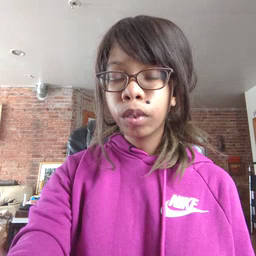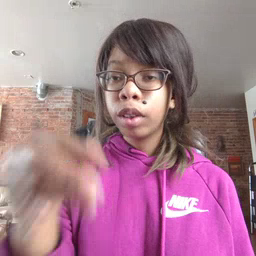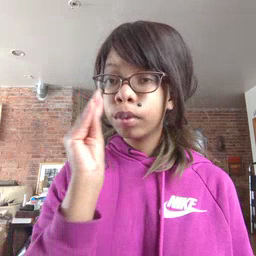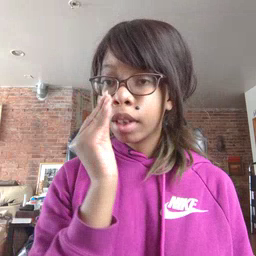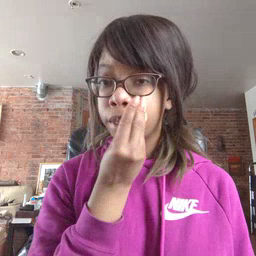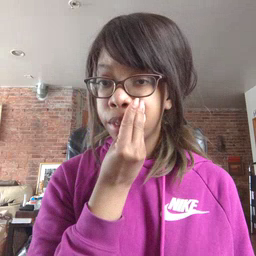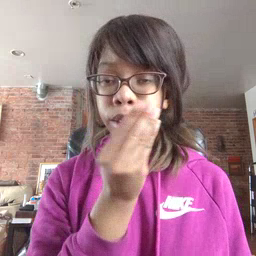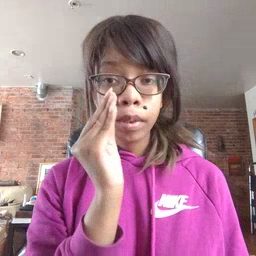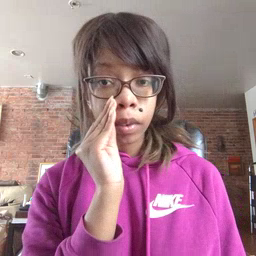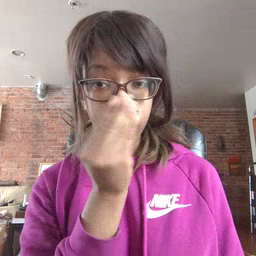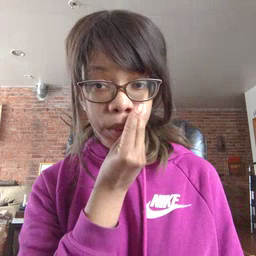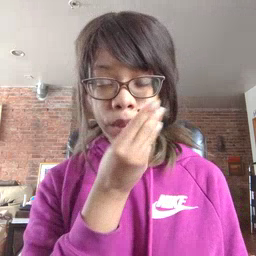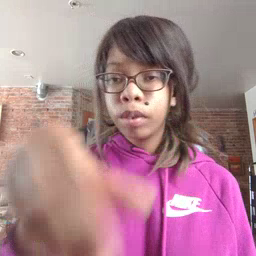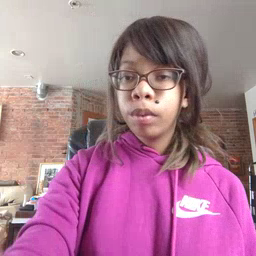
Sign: flower